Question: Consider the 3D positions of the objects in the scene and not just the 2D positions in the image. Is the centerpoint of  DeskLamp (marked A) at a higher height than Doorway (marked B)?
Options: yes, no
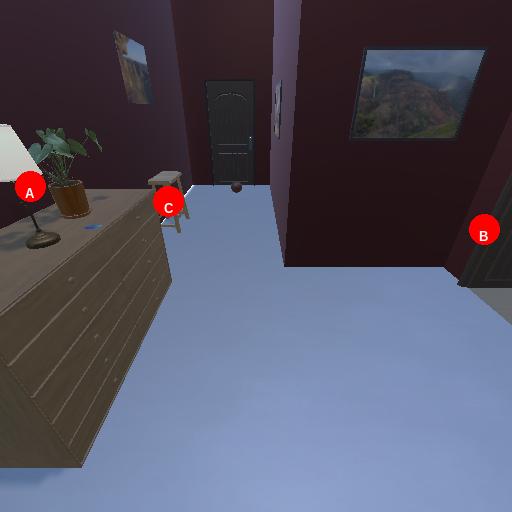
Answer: yes